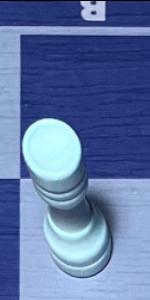
Label: Rook_White